Question: I have an array of rectangles called 'myRects' like so:
'''
const
r1 = {x1: 10, x2: 80, y1: 10, y2: 80},
r2 = {x1: 60, x2: 100, y1: 60, y2: 100},
r3 = {x1: 90, x2: 180, y1: 90, y2: 140},
r4 = {x1: 120, x2: 140, y1: 130, y2: 160},
r5 = {x1: 160, x2: 210, y1: 80, y2: 110},
myRects = {r1: r1, r2: r2, r3: r3, r4: r4, r5: r5};
'''
Here's how they look drawn:

I also have a handy function called 'doRectanglesIntersect(r1, r2)':
'''
function doRectanglesIntersect(r1, r2) {
return (r1.x1 <= r2.x2 &&
r2.x1 <= r1.x2 &&
r1.y1 <= r2.y2 &&
r2.y1 <= r1.y2)
}
'''
What I want is a function called 'recursivelyGetIntersectingRects(rect)' which will return an array of rectangles which intersect the given rectangle or its intersected rectangles .
So if I pass 'r1' into this function I should get '[r2,r3,r4,r5]' as a return value as they're all connected. I don't mind if this function returns the object literals or the keys, but it should be as efficient as possible and not return duplicate values.
I am able to formulate this problem but a solution escapes me. My mind does not work recursively.
Here's a fiddle I've made which contains the code above and a canvas drawing as a visual aid: <URL>
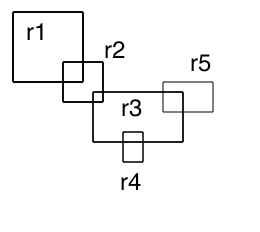
Answer: I think something like this could do:
'''
iterativelyGetIntersectingRects(r, rects) {
var inter = []; // resulting intersecting rects
var found = [r]; // found intersecting rects in last round (to be checked for subseq intersections)
while(found.length) { // while new ones found
var a = found.shift(); // check this
inter.push(a); // also store to results
var remain = [];
while(rects.length) { // while remaining for check
var test = rects.shift(); // check next
if( doIntersect(a, test))
found.push(test); // gotcha!
else
remain.push(test); // not yet
}
rects = remain; // remaining for check with next found
}
return inter;
}
'''